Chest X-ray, PA view. Patient: 37 years old, sex F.
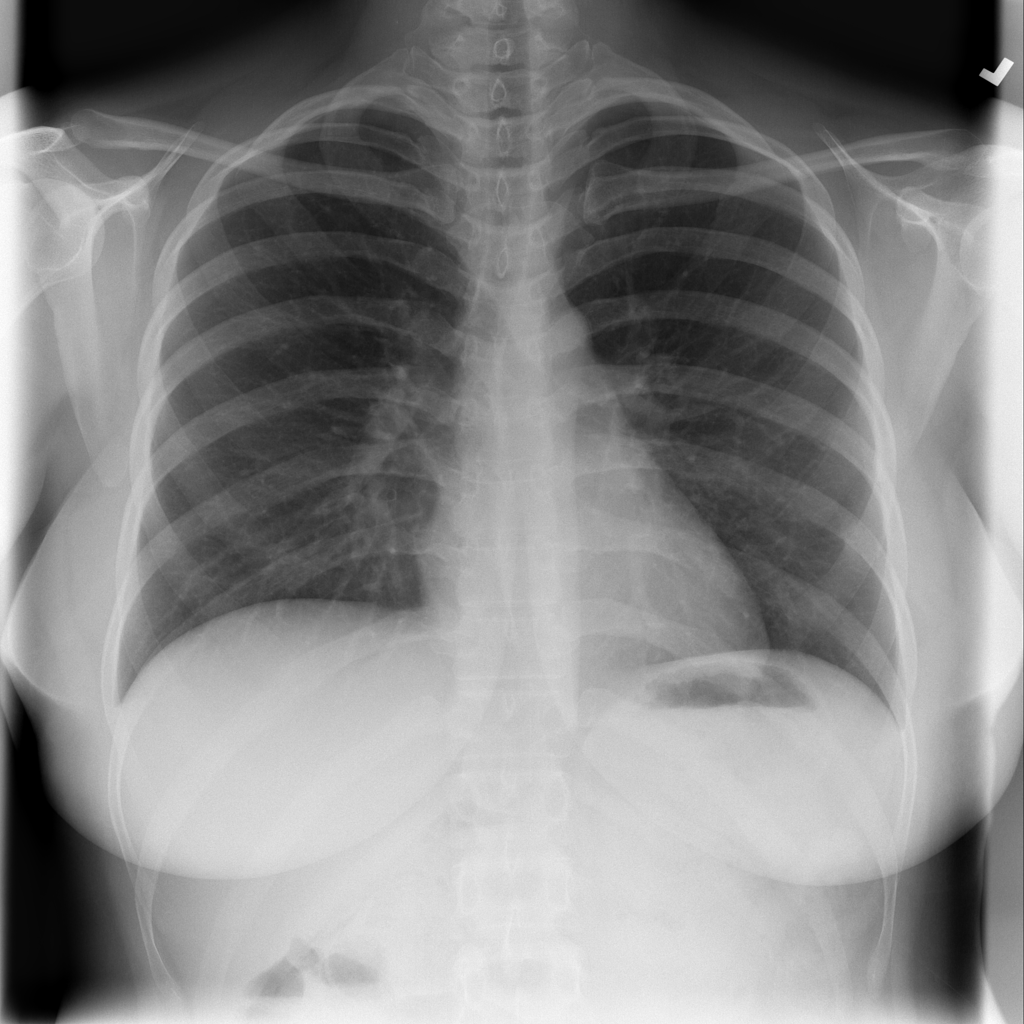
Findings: No Finding